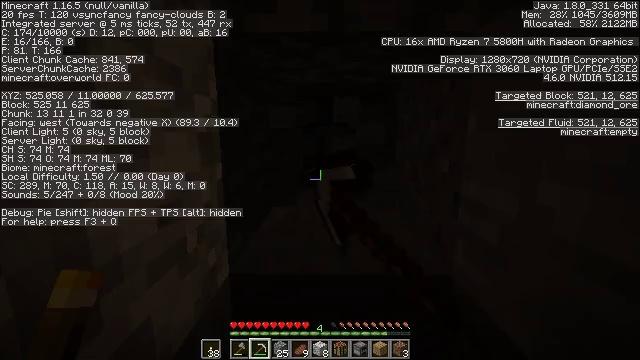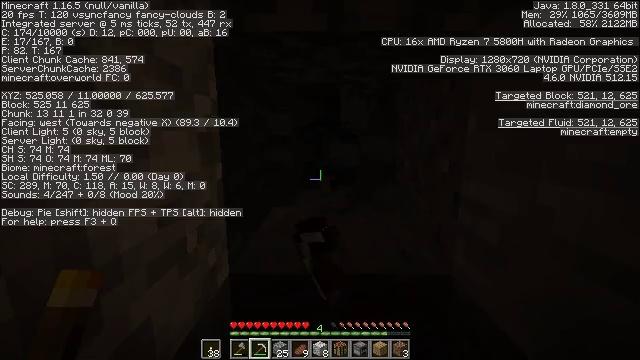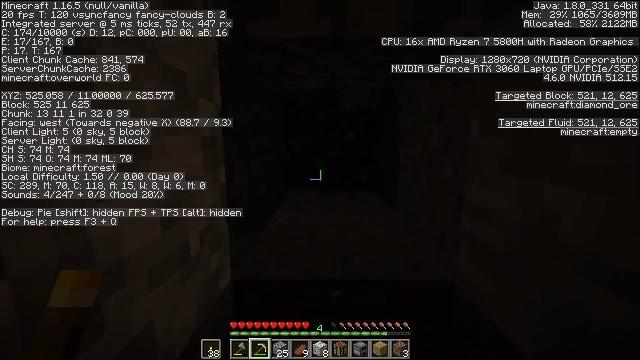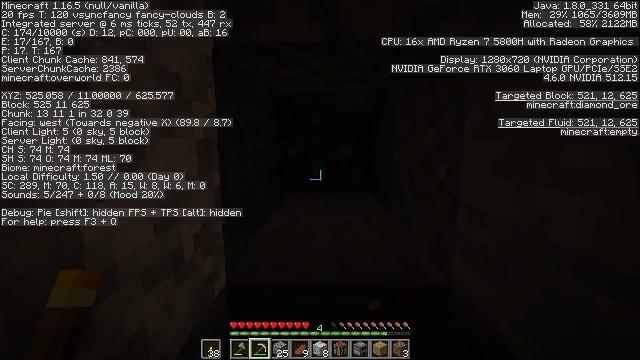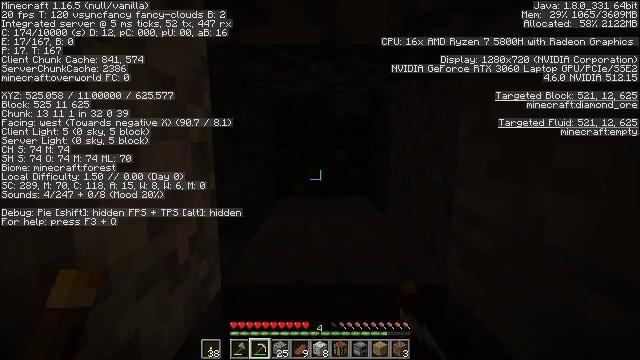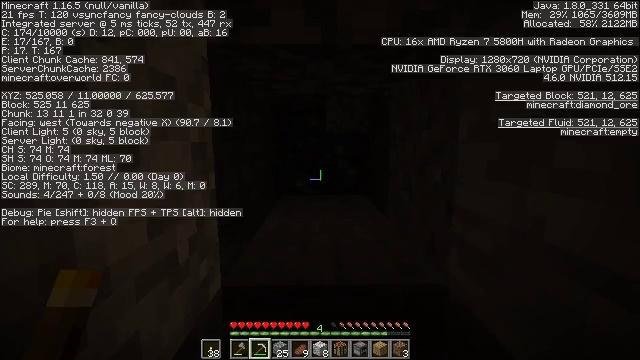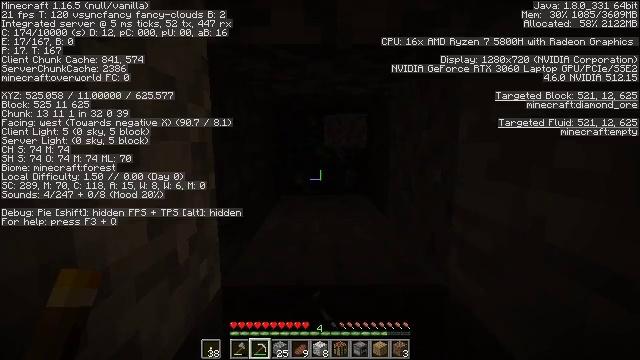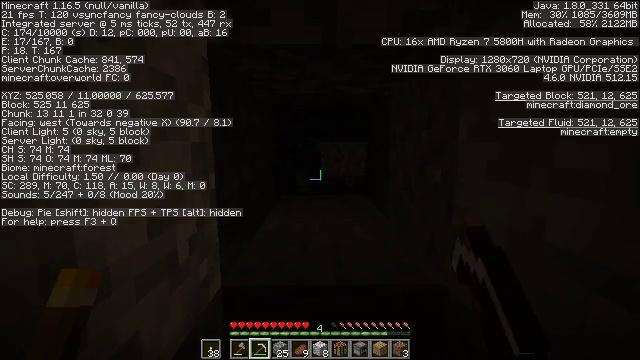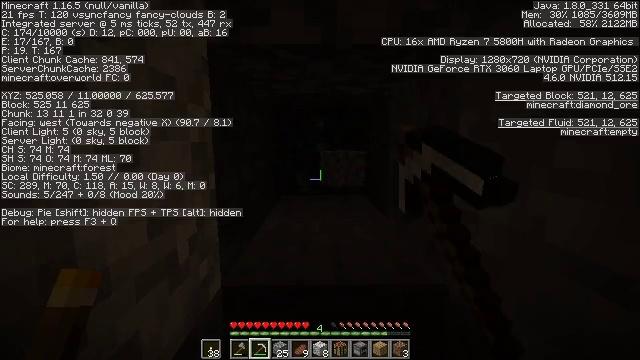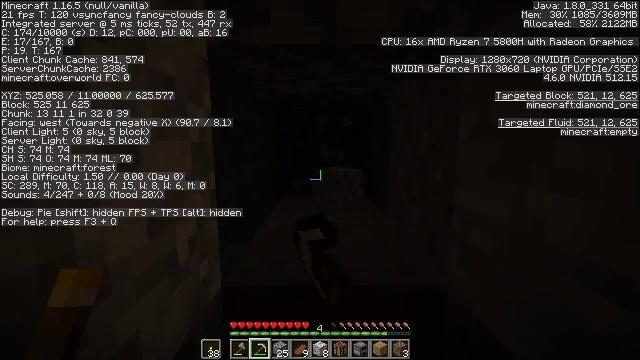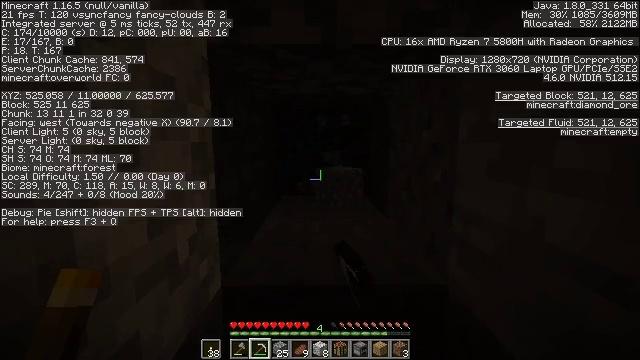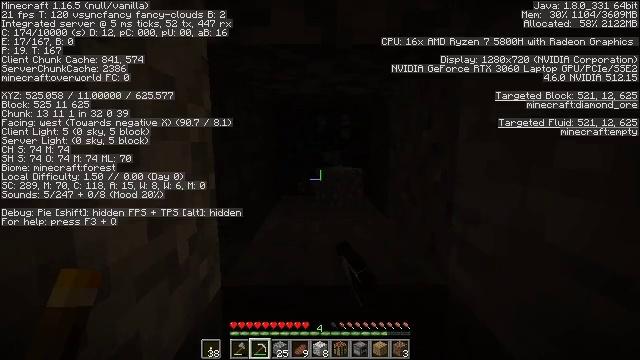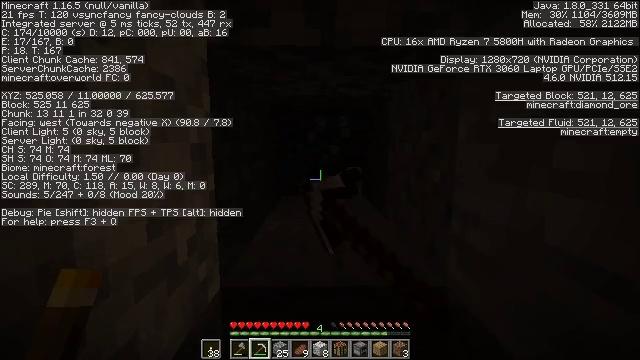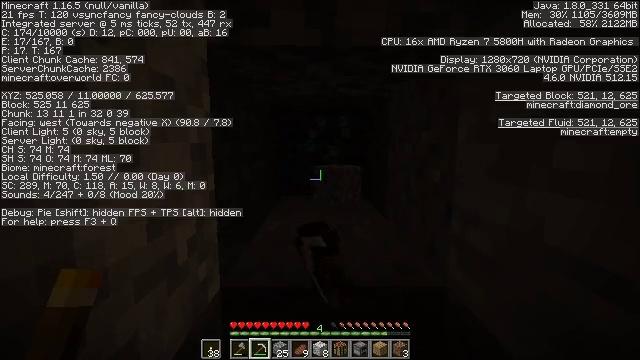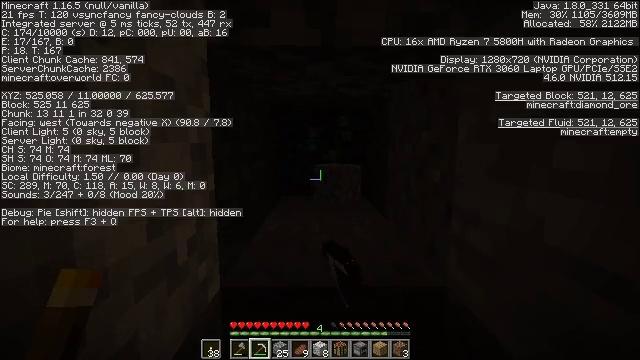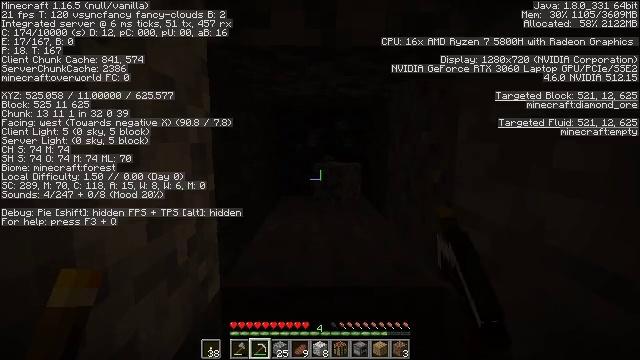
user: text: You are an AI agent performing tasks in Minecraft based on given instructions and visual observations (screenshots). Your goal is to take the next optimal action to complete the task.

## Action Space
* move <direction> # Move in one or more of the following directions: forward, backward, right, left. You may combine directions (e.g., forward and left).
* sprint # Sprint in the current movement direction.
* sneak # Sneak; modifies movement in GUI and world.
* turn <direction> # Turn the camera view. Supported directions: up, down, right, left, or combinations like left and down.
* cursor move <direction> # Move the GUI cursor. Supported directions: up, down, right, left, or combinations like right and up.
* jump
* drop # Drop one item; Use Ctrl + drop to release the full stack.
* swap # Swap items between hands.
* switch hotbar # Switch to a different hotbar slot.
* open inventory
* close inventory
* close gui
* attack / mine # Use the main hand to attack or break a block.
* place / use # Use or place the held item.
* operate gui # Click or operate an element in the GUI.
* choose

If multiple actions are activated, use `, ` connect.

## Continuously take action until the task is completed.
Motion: motion action
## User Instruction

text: Gather diamond ore with a pickaxe.
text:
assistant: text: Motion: attack / mine
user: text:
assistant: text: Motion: turn up, attack / mine
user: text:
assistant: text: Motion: turn right, attack / mine
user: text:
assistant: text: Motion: attack / mine
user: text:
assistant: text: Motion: attack / mine
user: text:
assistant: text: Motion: attack / mine
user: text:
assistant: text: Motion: attack / mine
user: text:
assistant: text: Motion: attack / mine
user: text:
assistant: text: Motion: attack / mine
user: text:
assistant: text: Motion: attack / mine
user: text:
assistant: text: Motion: attack / mine
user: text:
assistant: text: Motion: attack / mine
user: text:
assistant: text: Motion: attack / mine
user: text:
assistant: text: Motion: attack / mine
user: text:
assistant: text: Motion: attack / mine
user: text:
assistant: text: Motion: attack / mine
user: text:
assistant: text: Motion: turn down, attack / mine
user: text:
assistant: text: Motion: turn left and down, attack / mine
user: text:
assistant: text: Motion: turn down, attack / mine
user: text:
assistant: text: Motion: turn down, attack / mine
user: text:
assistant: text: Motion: attack / mine
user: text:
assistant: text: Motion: attack / mine